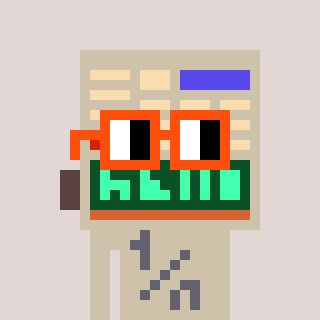
a pixel art character with square orange glasses, a calculator-shaped head and a bege-colored body on a warm background